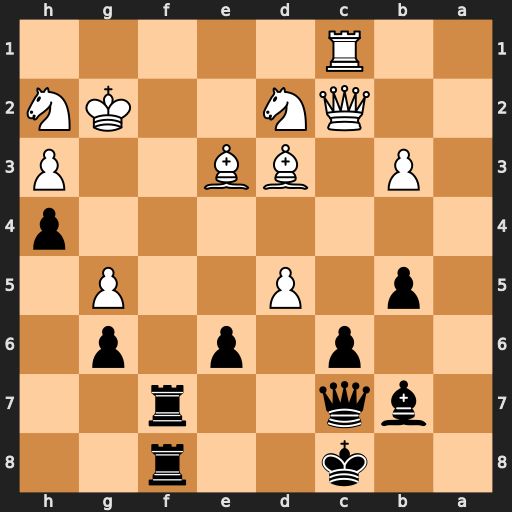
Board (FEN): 2k2r2/1bq2r2/2p1p1p1/1p1P2P1/7p/1P1BB2P/2QN2KN/2R5
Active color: b
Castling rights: -
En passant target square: -
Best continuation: Qg3+ Kh1 Rf2 Qxc6+ Bxc6